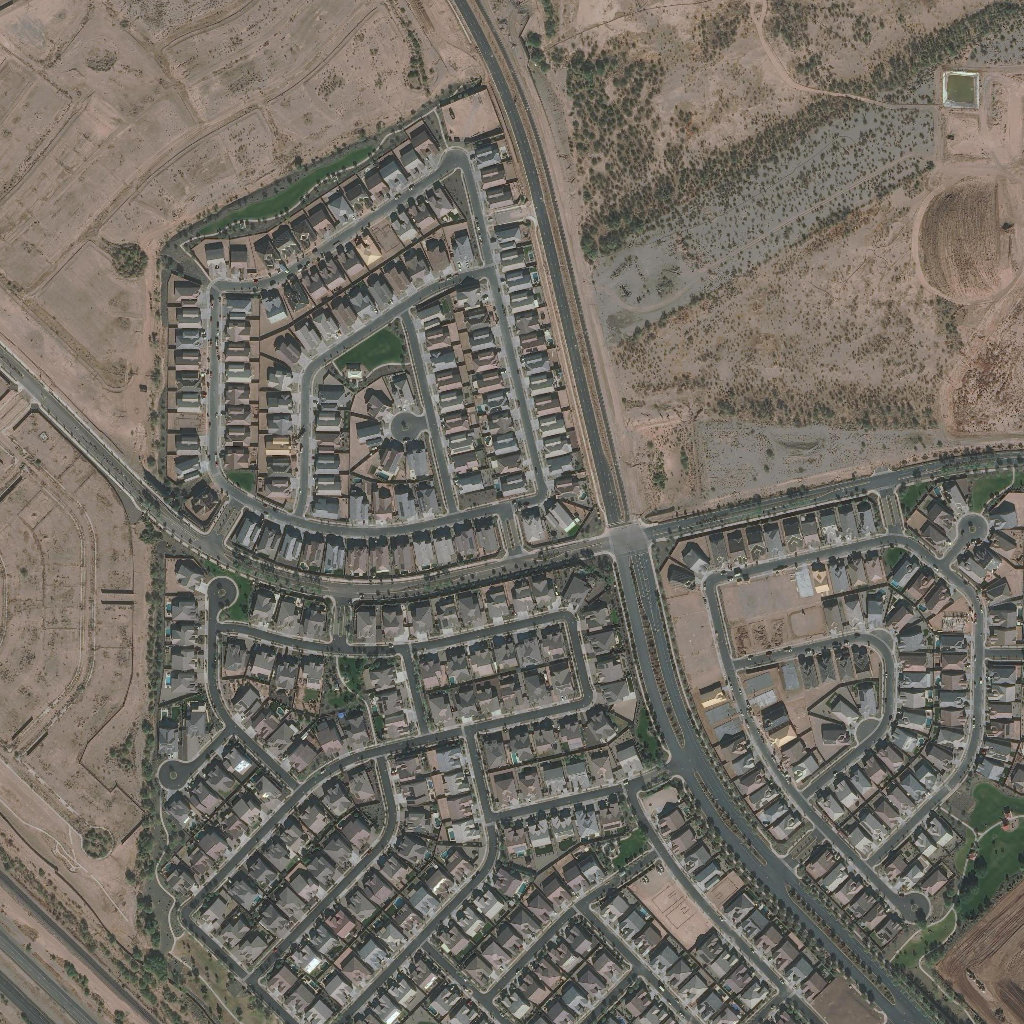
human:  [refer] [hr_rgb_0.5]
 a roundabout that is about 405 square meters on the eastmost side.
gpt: <box>[[93, 50, 96, 53, 0]]</box>